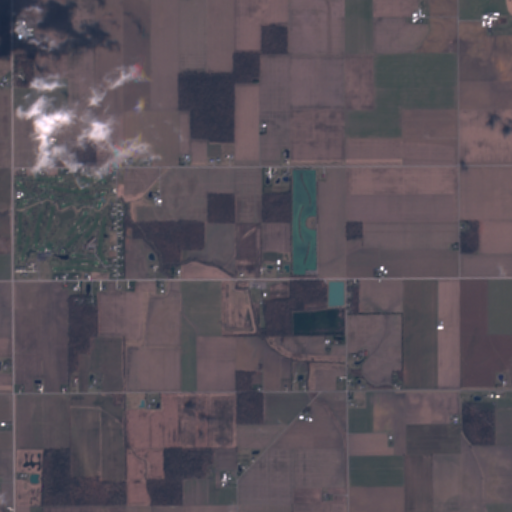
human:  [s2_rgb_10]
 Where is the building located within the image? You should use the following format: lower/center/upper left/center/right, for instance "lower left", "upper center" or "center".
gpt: The building is located in the center left of the image.
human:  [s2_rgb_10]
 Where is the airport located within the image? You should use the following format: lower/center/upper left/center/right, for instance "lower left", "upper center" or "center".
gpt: There is no airport in the image.